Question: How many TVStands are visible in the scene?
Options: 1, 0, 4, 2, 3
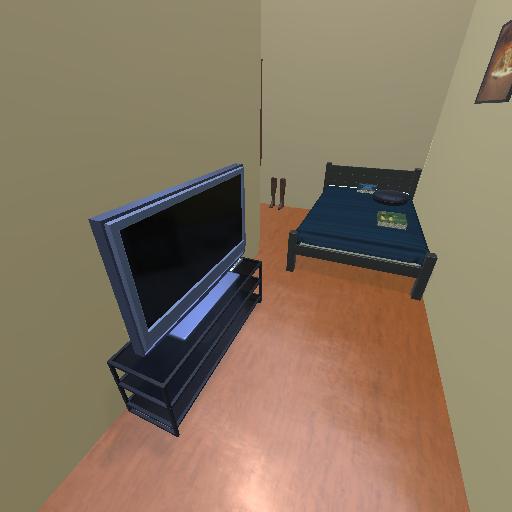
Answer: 1